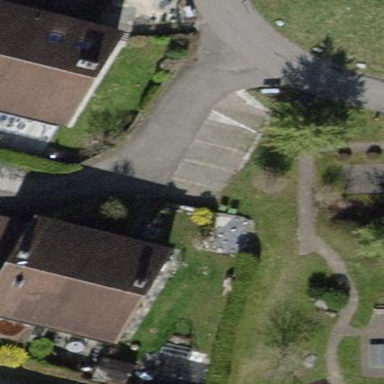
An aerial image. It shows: Street-side parking area.